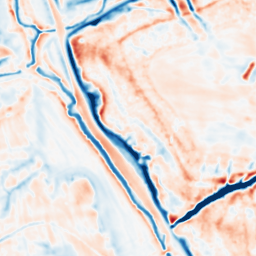
Category: multiscale
Decomposition family: dog_multiscale
Decomposition parameters: sigma_ratio: 1.4
n_scales: 5
base_sigma: 1
Upsampling method: sinc_blackman
Upsampling parameters: scale: 2
kernel_size: 8
Upsampling scale: 2